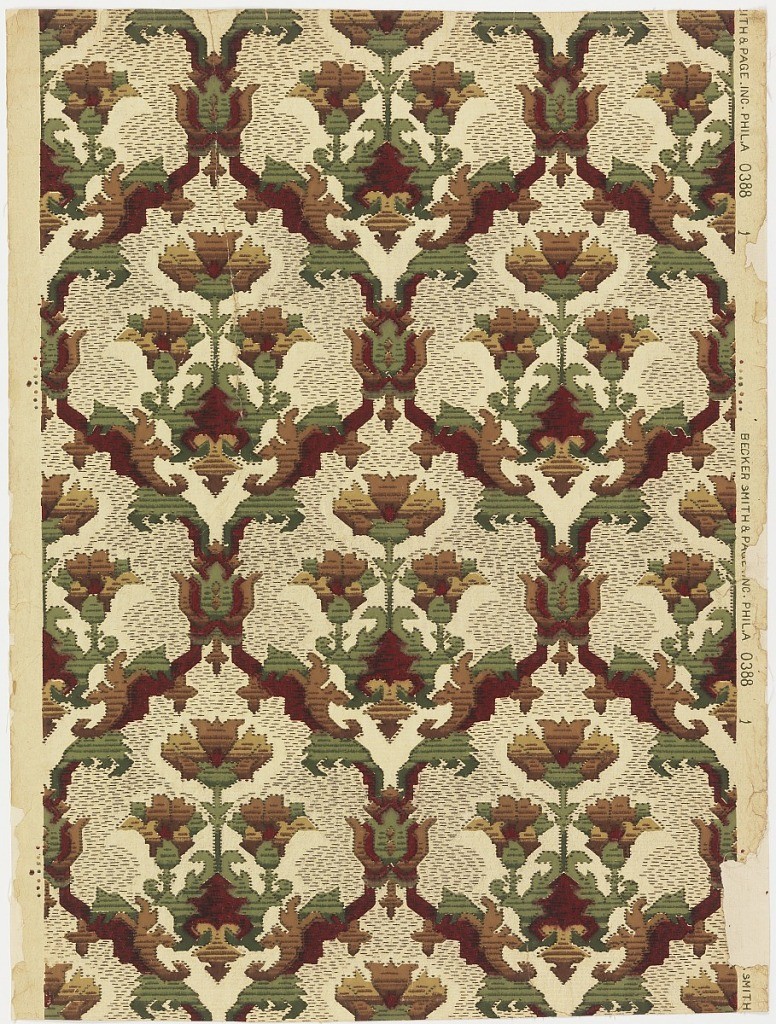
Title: Sidewall
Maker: Becker, Smith & Page, Inc., founded 1899
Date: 1900–1910
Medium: Machine-printed
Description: Conventionalized design. A trefoil effect of three flowers in brown and red growing on straight, upright stems, enclosed in a four-sided, diamond shaped or diaper framework of foliage. Portions of background consist of short, irregular, broken lines in black giving the effect of a woven fabric showing the woof [sic] threads running horizontally. On selvedge is printed: "Becker, Smith & Page, Inc. Phila. - 0388".